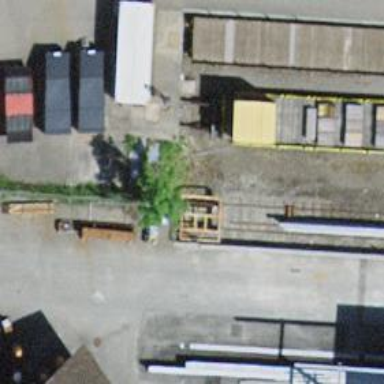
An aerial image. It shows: Railway buffer stop.